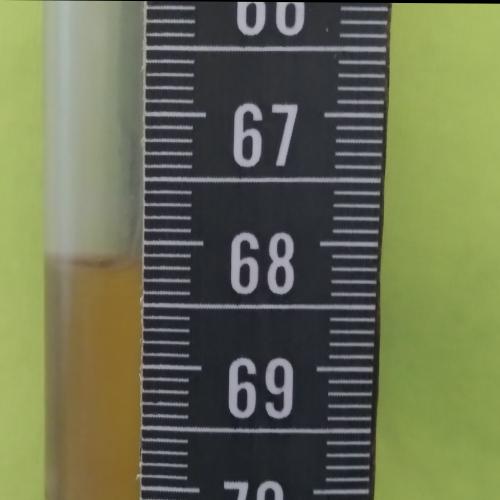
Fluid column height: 68.2 cm